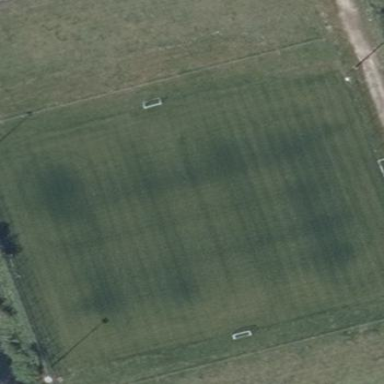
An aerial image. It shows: Soccer pitch for leisure land activities.